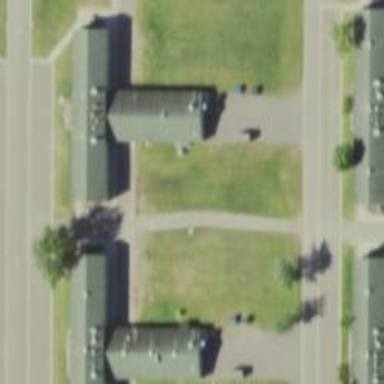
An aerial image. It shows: Military building serving as barracks.